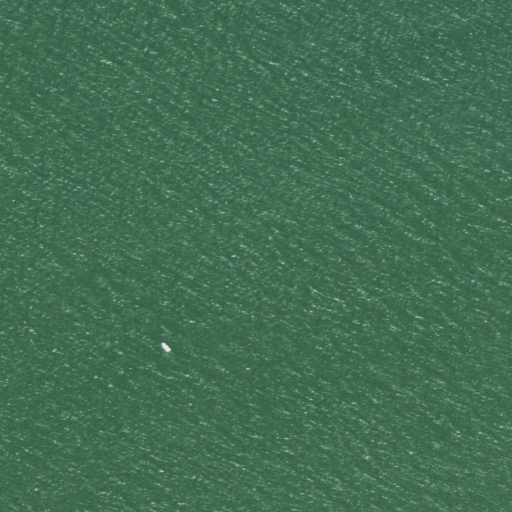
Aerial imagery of bar in Ohio named Bay Point Shoal containing only open water